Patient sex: M
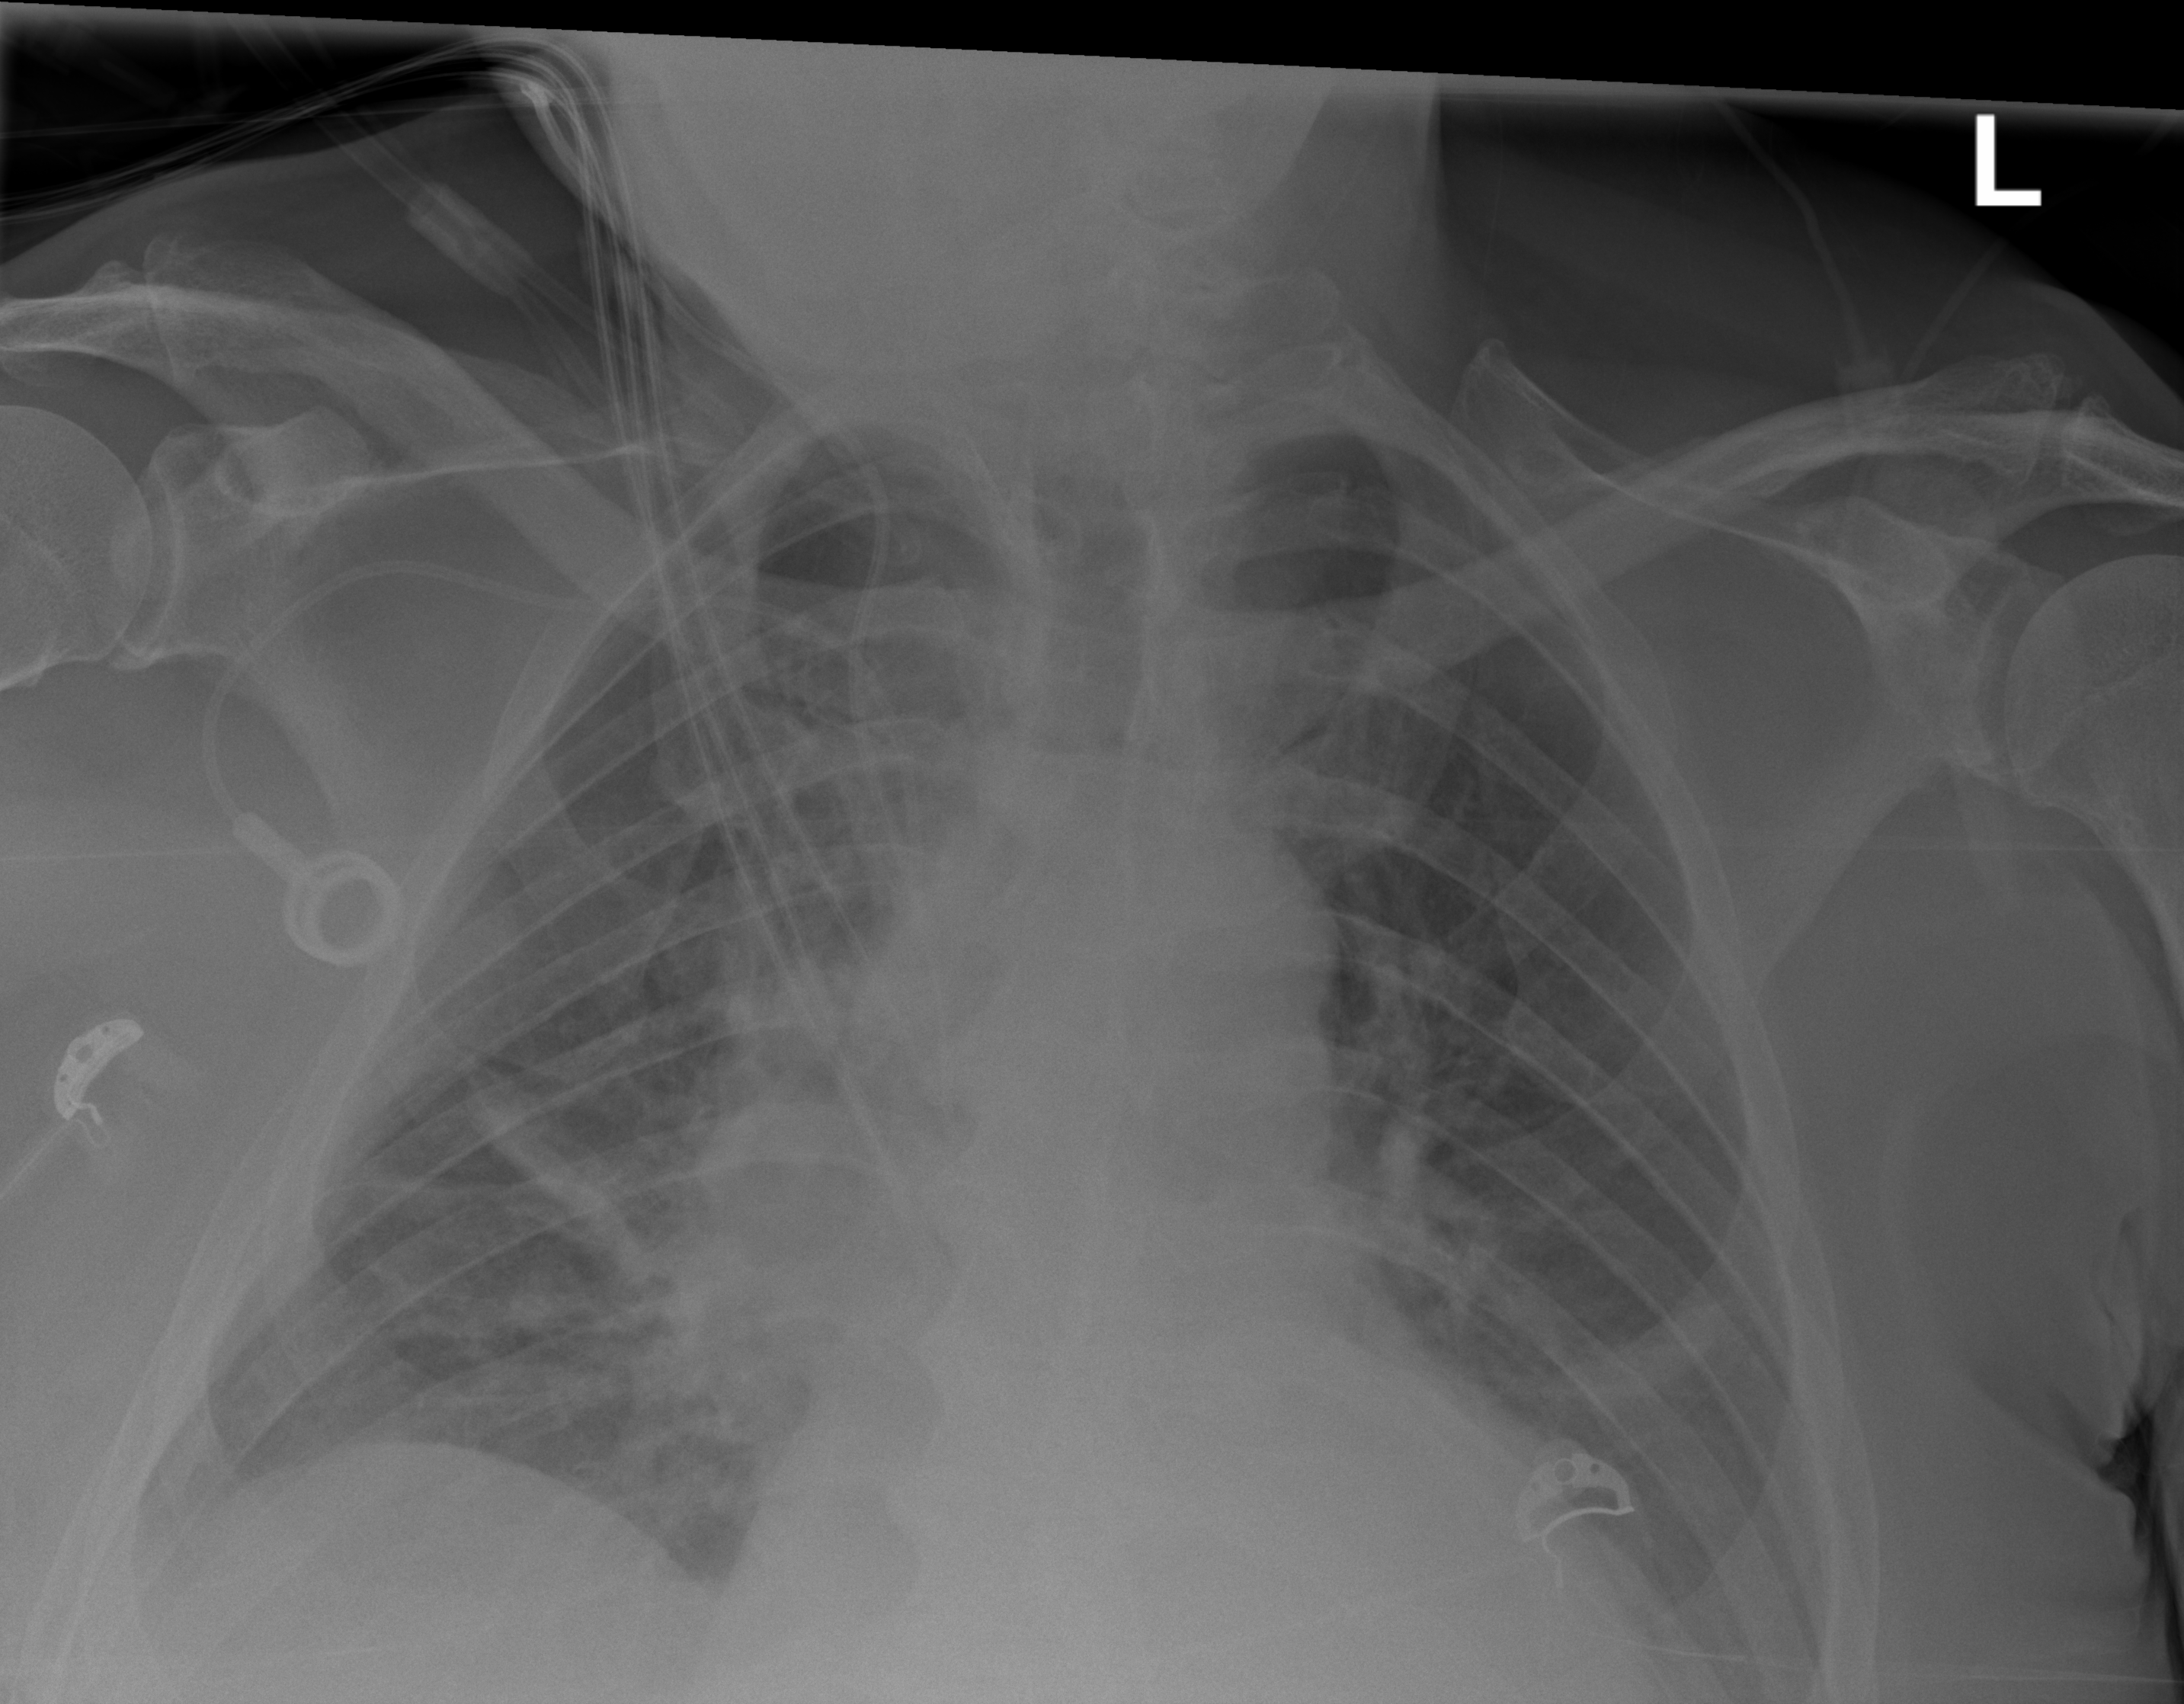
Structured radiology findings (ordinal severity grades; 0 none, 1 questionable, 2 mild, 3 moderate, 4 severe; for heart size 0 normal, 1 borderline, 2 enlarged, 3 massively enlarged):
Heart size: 1
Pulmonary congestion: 0
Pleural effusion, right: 0
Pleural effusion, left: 2
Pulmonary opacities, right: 2
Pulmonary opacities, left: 0
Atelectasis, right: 2
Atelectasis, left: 2